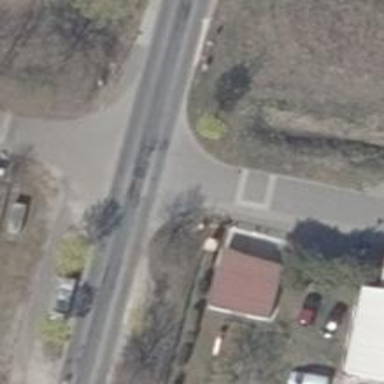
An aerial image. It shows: Traffic calming cushion.